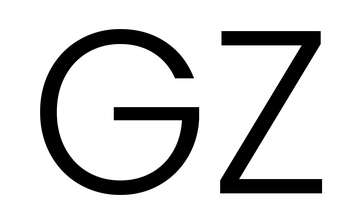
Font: Poppins-Light